Field crop: maize
Growth stage: 2
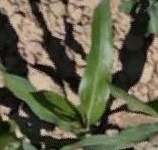
Species: maize